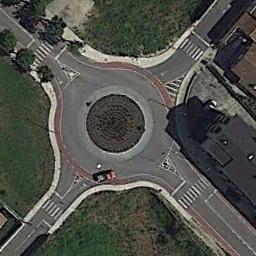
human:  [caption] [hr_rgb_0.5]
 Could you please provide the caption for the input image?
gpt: The roundabout is on the grass next to buildings .

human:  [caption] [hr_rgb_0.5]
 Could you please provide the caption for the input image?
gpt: There are several moving vehicles on the road at the roundabout, There are several buildings and some trees and some lawns around the roundabout .

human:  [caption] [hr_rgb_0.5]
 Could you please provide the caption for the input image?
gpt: The roundabout with four exits and entrances is in the lawn and some buildings are next to the roundabout .

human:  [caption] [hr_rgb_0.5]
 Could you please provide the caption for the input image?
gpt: The roundabout is surrounded by grass .

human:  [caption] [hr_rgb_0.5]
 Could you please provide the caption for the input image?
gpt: There are green lawns around the roundabout .